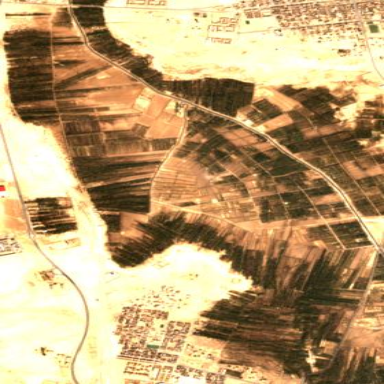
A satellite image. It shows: Orchard filled with date palms.